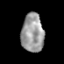
Tissue: prostate
Cell type: T cells
Senescence score: 0.3568
Nuclear area (px): 846
Mean DAPI intensity: 155.356